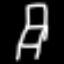
Label: chair